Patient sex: M
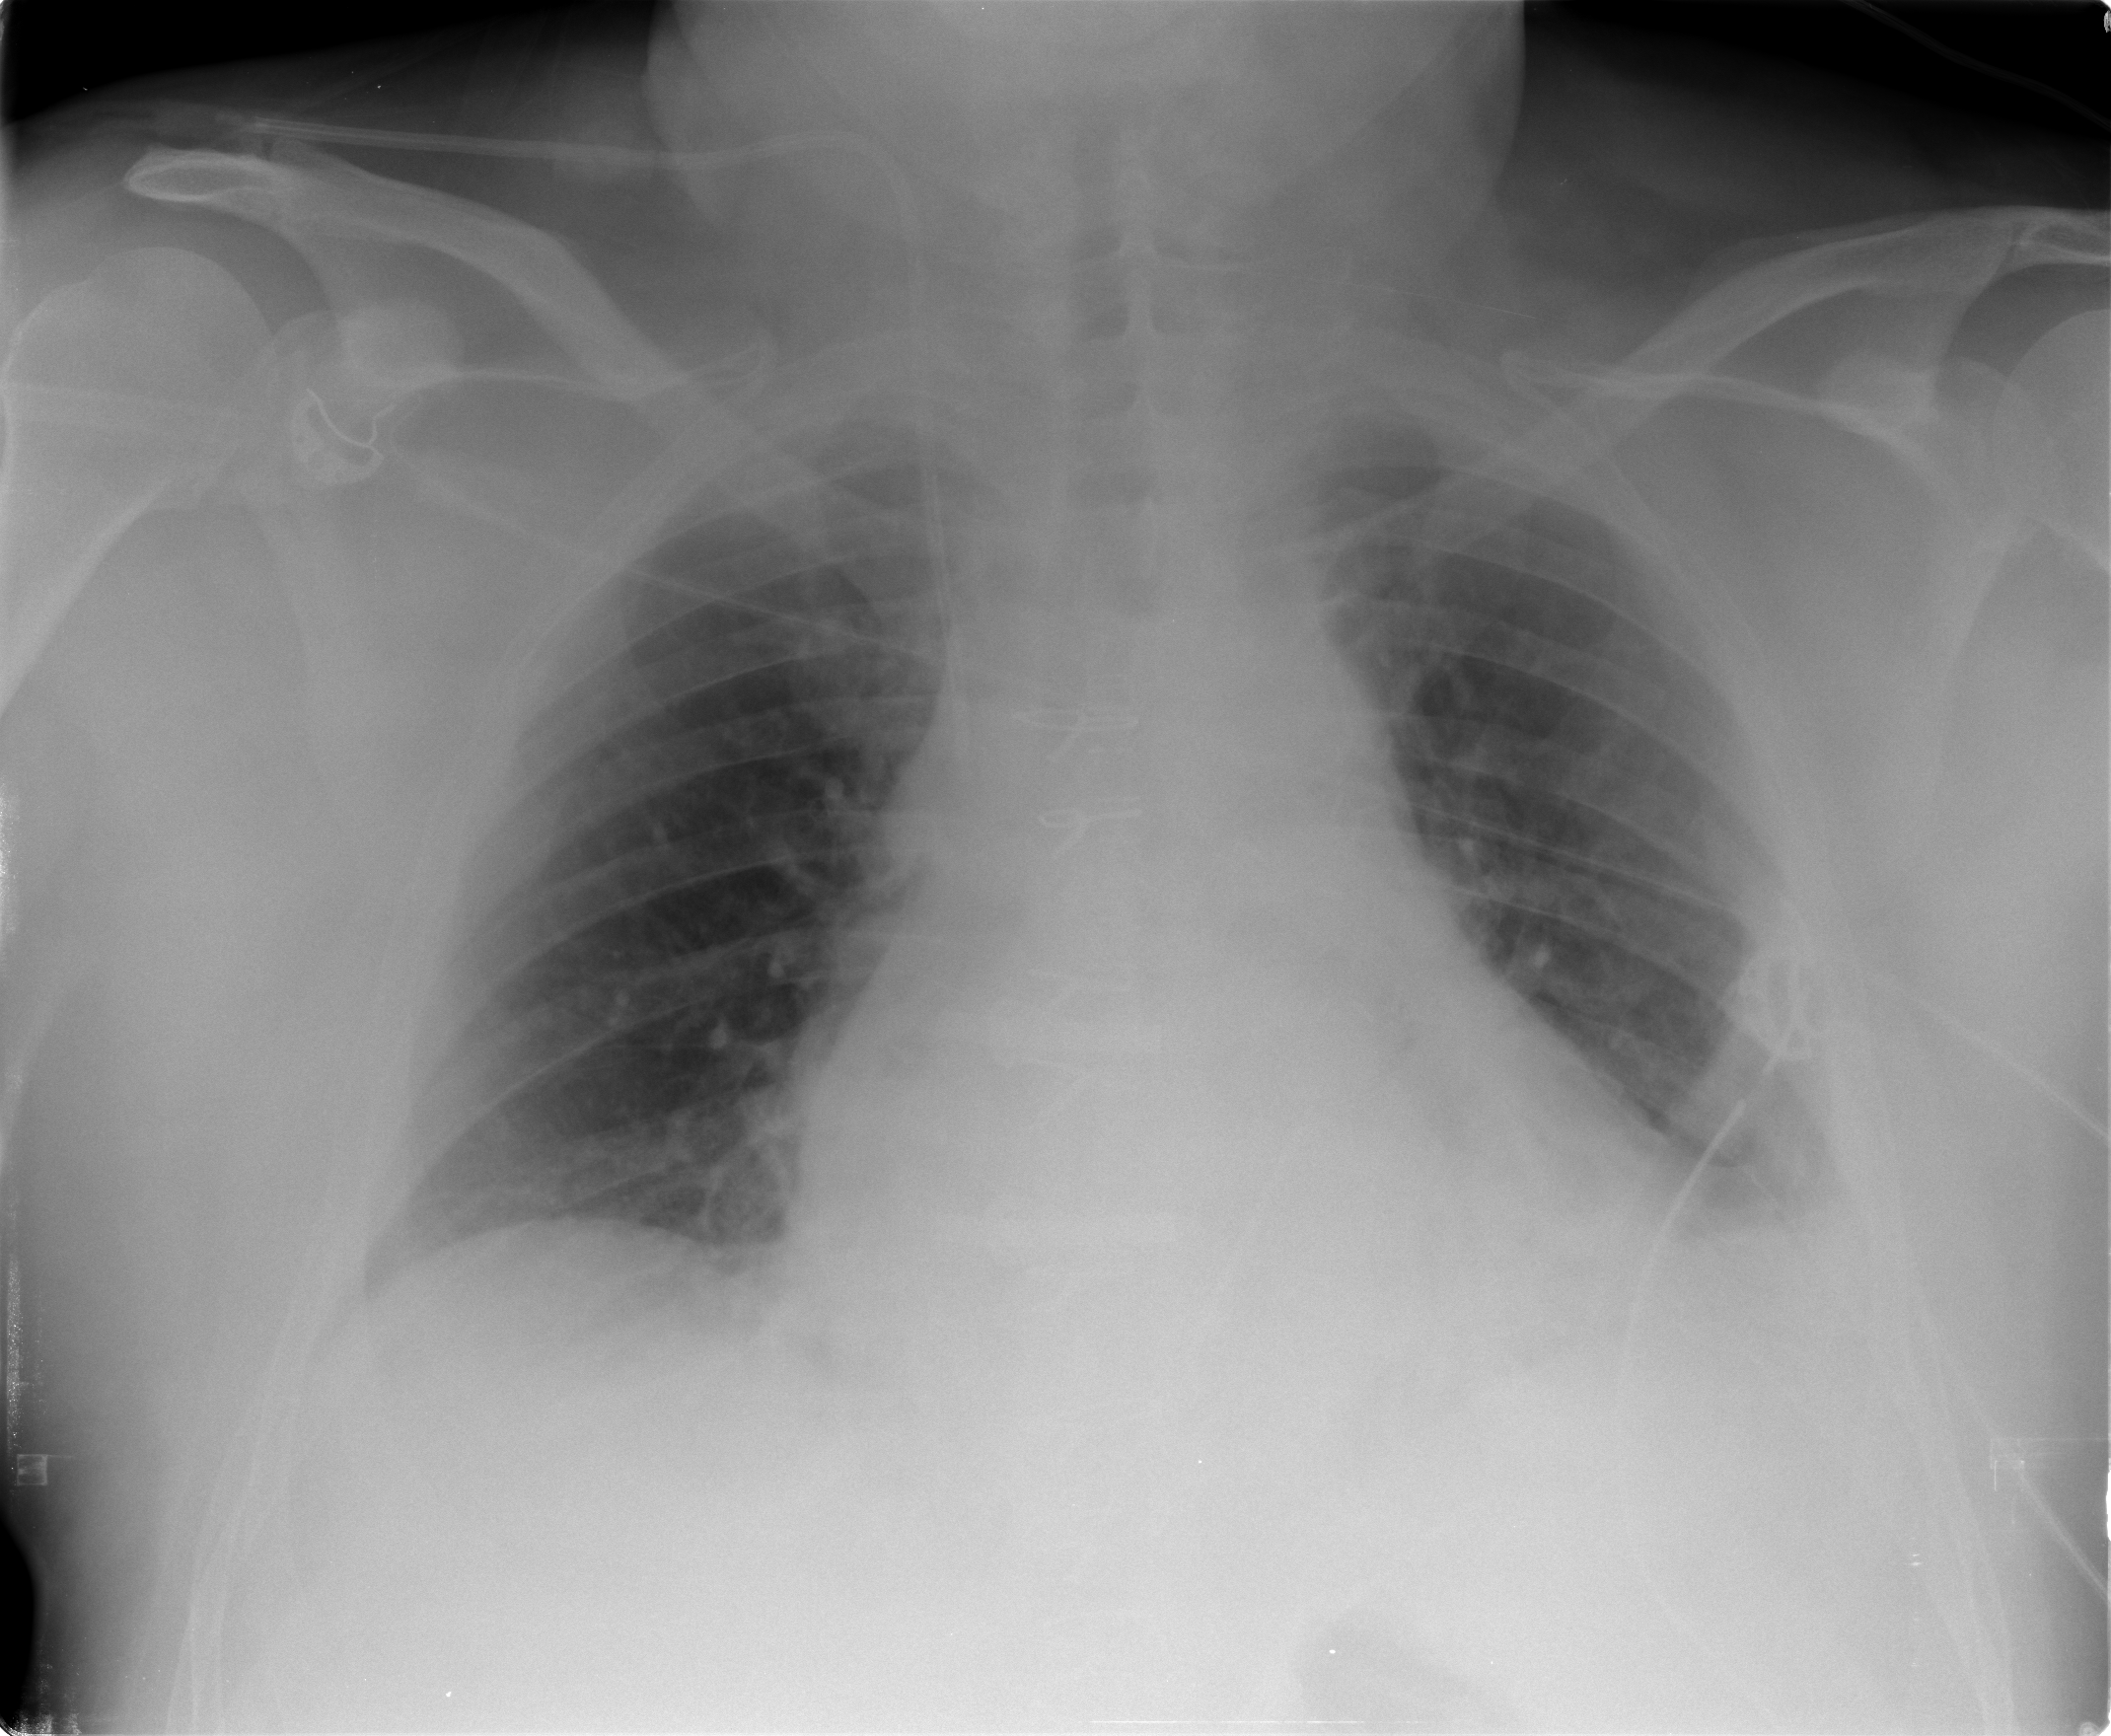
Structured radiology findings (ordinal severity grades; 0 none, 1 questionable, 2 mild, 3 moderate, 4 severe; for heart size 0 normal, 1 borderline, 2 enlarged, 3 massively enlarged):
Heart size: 2
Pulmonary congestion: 0
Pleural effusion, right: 0
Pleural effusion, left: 2
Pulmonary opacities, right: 0
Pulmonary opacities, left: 0
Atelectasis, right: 0
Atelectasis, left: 2